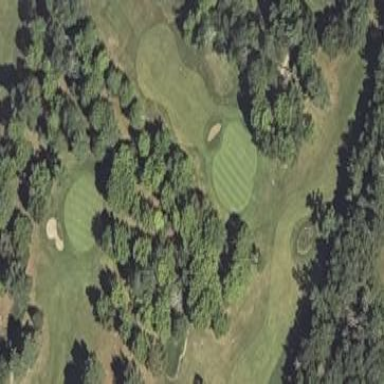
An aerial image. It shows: Grassy area designated as golf fairway.